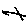
Label: line